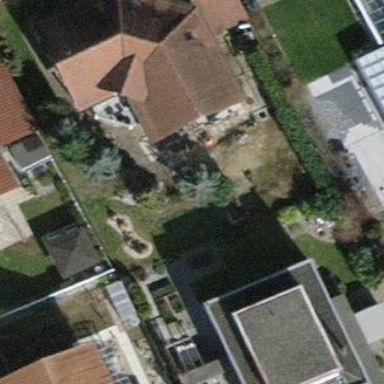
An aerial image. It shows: Detached building.